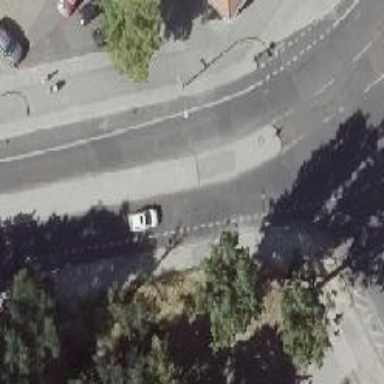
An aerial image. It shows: Unmarked crossing on the road.